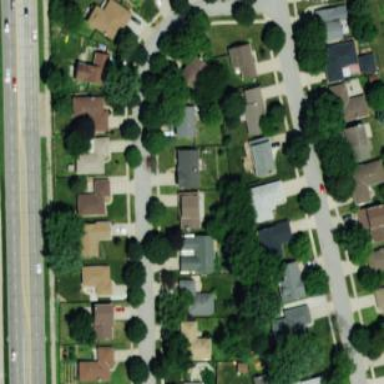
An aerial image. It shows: Neighborhood.